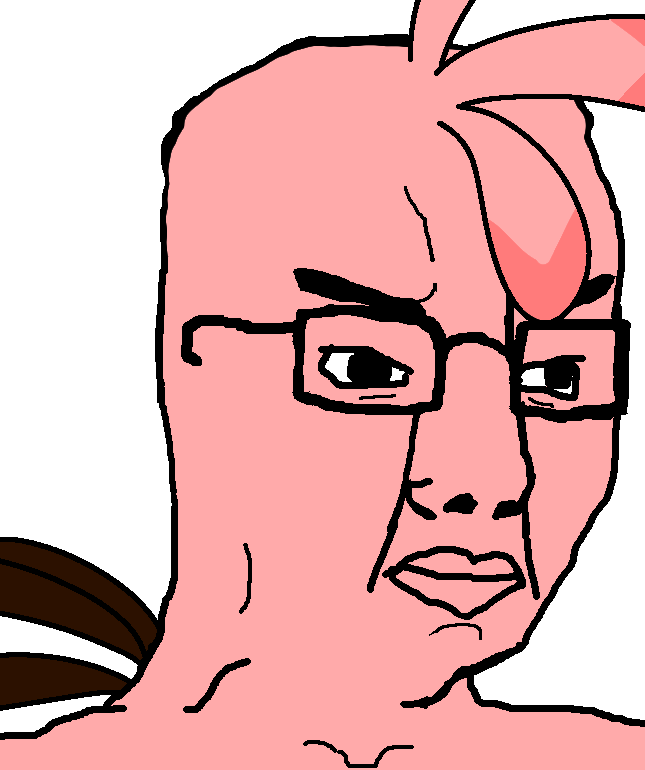
Label: 5_Poljak